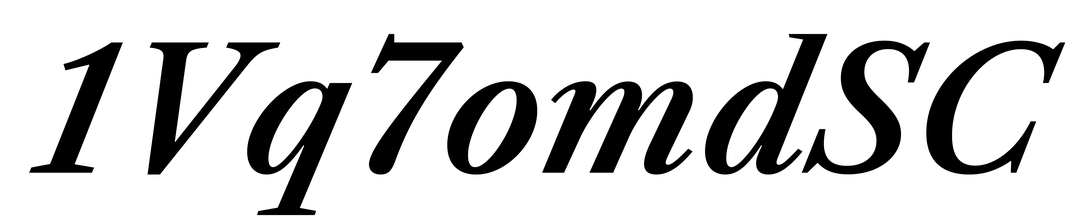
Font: LibreCaslonText-Italic_SemiBold_Italic